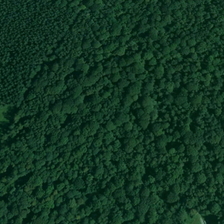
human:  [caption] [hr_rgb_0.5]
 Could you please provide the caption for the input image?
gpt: many green trees form a piece of forest .

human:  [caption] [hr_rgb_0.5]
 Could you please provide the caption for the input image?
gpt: many green trees form a piece of forest .

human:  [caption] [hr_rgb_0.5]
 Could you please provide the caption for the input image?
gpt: many green trees form a piece of forest .

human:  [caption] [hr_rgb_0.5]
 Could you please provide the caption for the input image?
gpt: many green trees form a piece of forest .

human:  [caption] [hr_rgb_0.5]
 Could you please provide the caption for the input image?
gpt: many green trees form a piece of forest .